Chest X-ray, AP view. Patient: 37 years old, sex M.
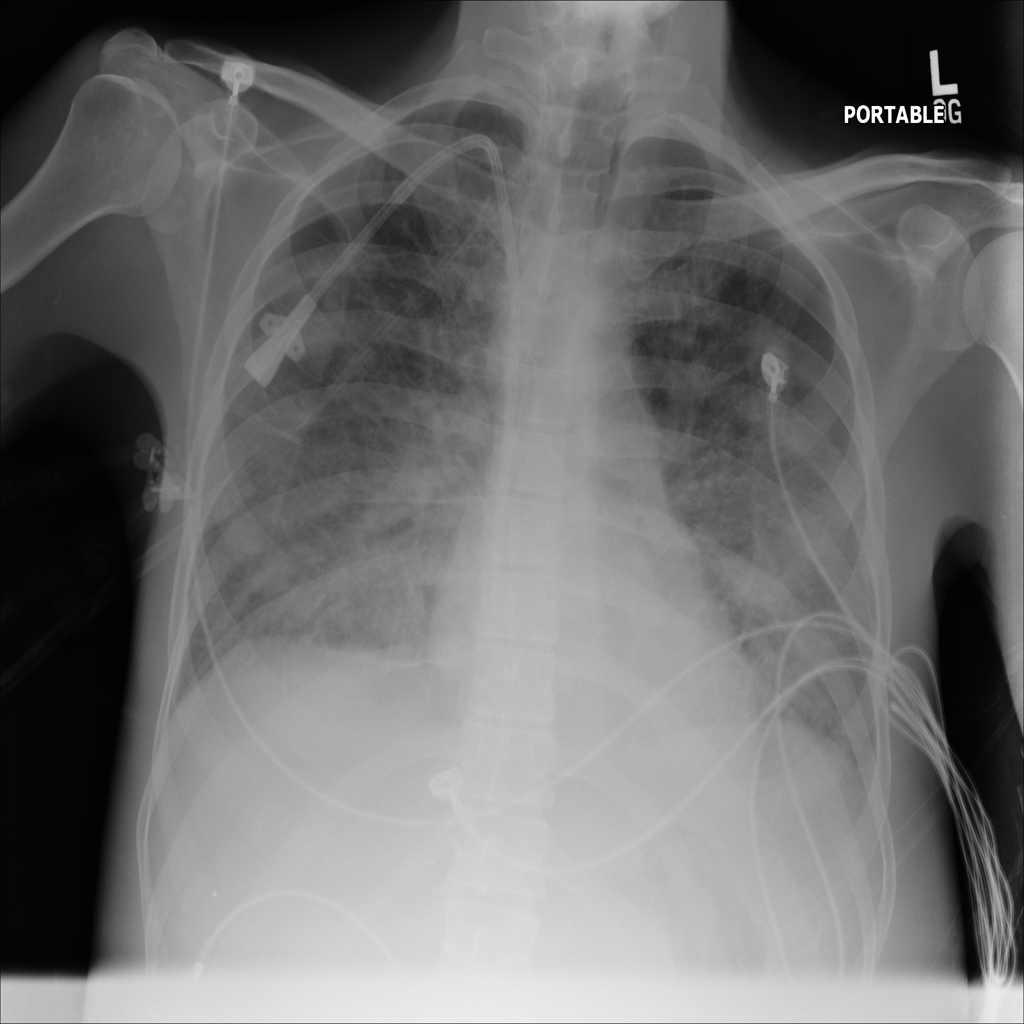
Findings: No Finding